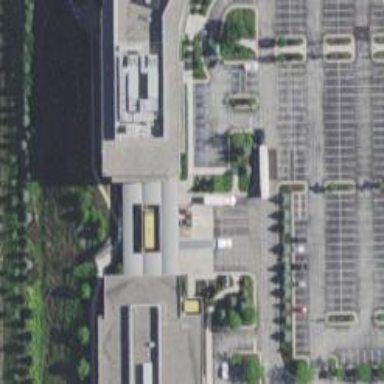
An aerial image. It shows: Office building.